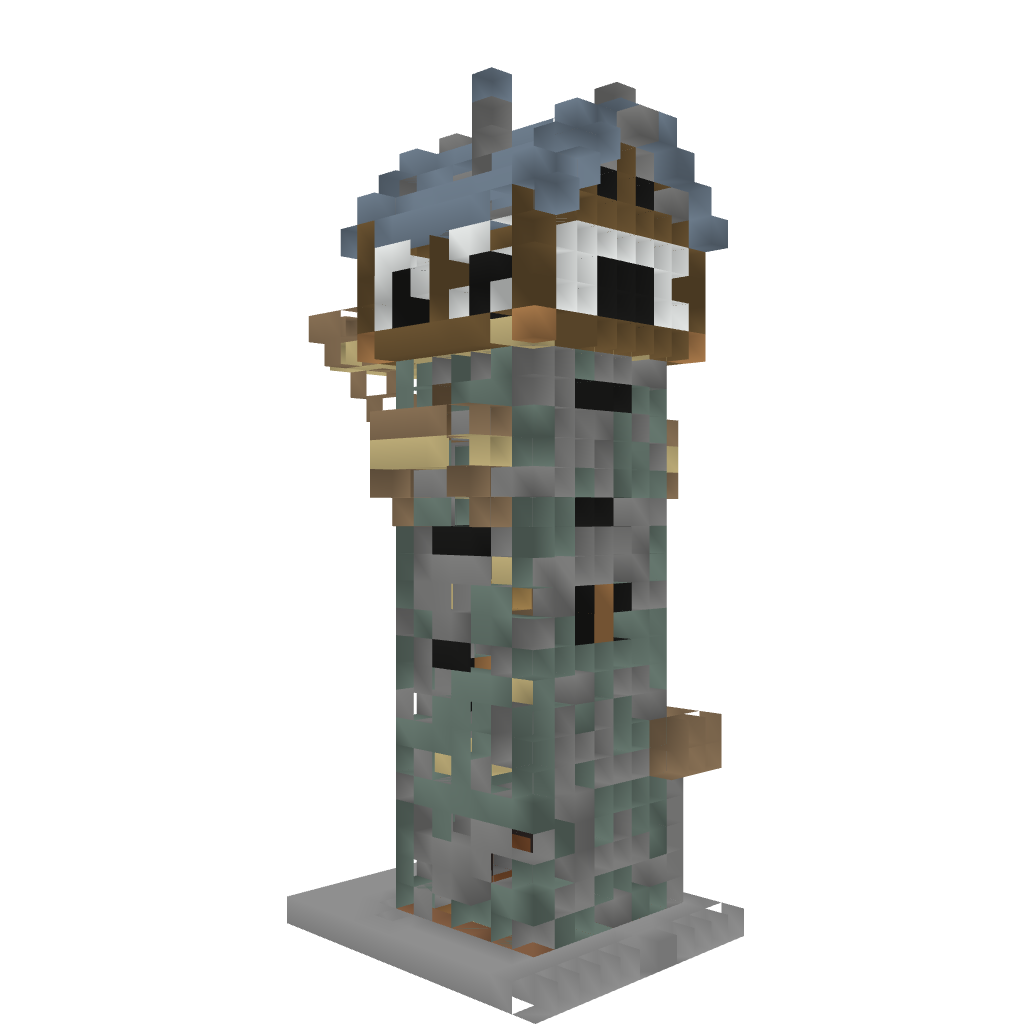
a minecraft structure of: watch tower